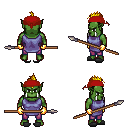
a pixel art fantasy rpg character, male body template, orc, green skin, chain tabard jacket, magenta pants, blonde mohawk hairstyle, red bandana, gold gloves, gray slippers, spear, four views (front, back, left, right), 2x2 character sprite sheet, small pixel art, hard edges, no anti-aliasing